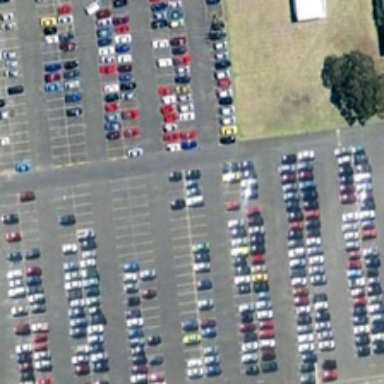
Many cars are parked in a large parking lot with several green trees .